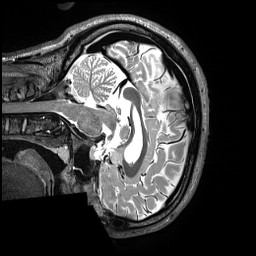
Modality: T2w
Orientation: sagittal